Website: home-depot
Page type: review-order
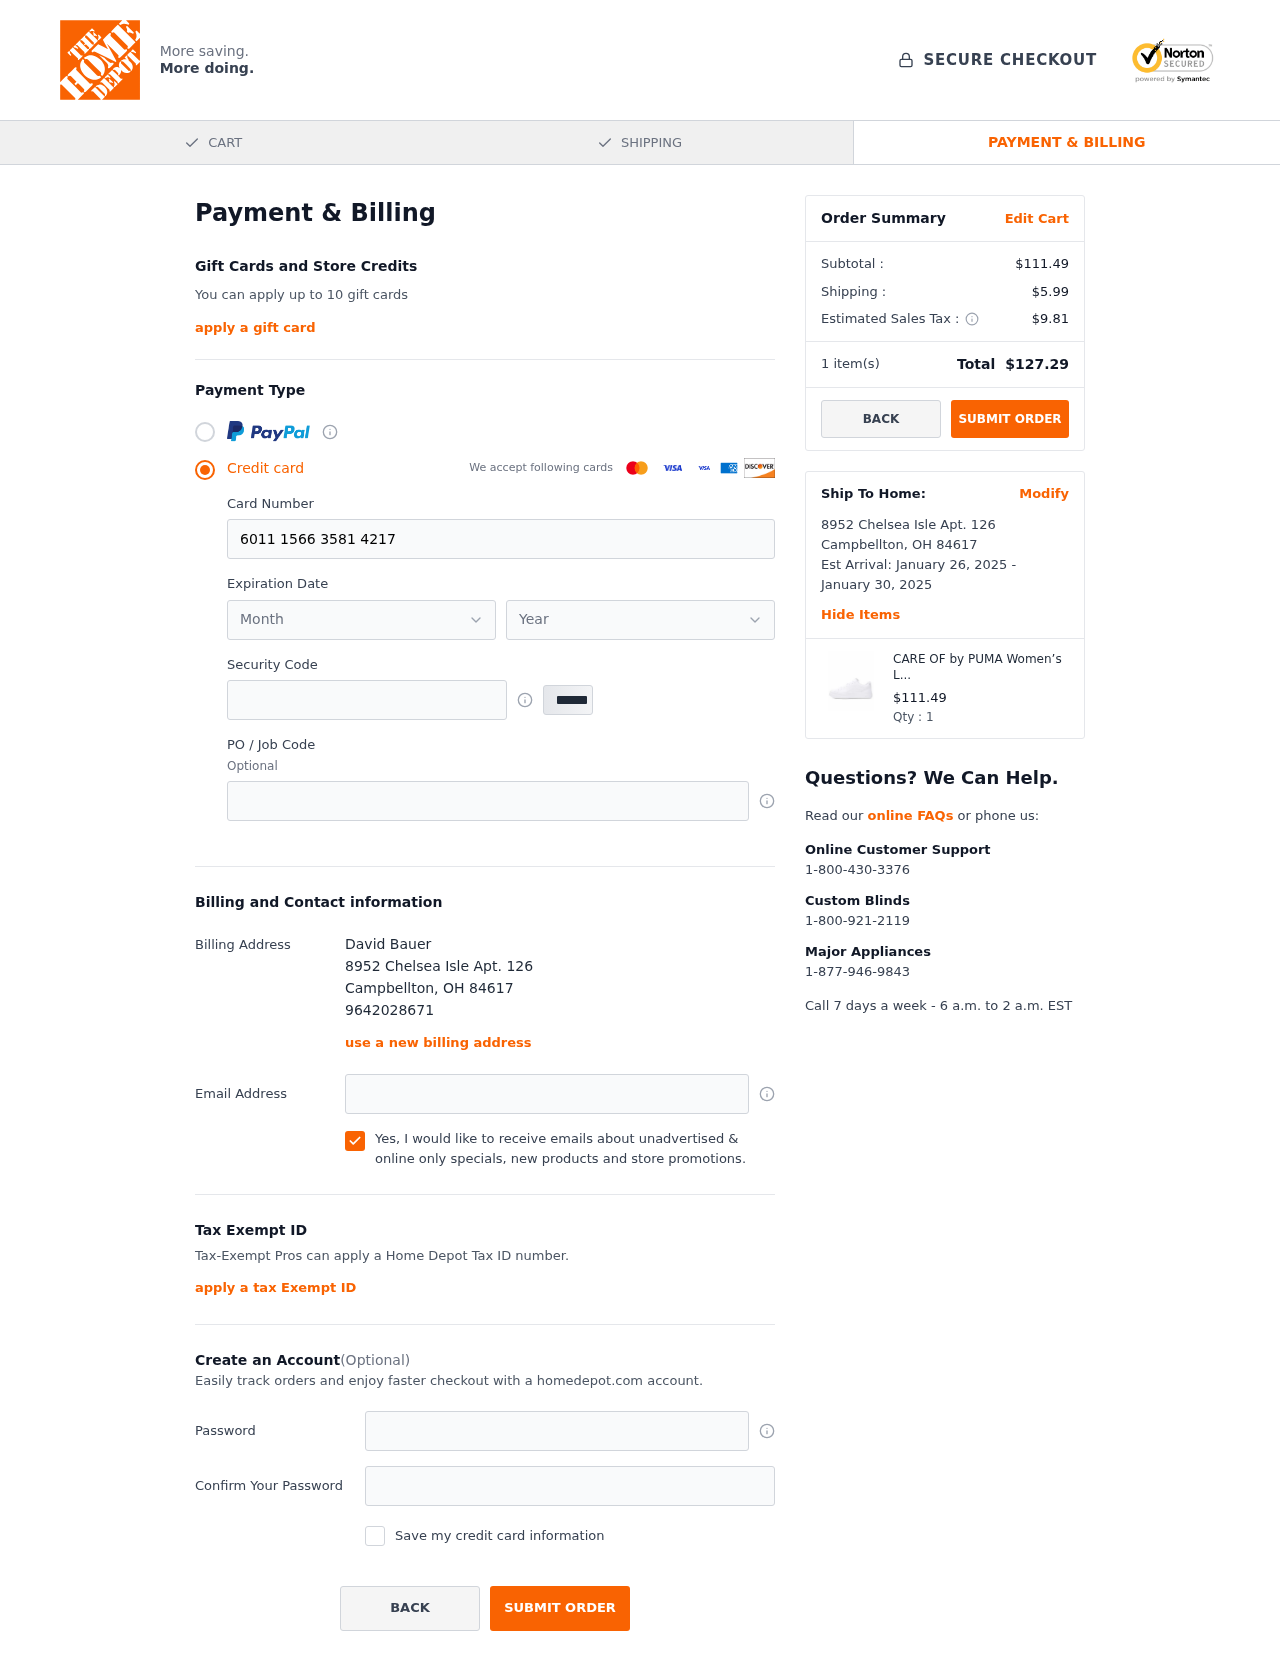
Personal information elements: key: PII_CARD_EXPIRY_MONTH
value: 10
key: PII_CARD_EXPIRY_YEAR
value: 28
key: PII_CITY
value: Campbellton
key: PII_FULLNAME
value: David Bauer
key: PII_PHONE
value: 9642028671
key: PII_POSTCODE
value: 84617
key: PII_STATE_ABBR
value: OH
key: PII_STREET
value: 8952 Chelsea Isle Apt. 126
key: PII_CARD_NUMBER
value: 6011 1566 3581 4217
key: PII_CARD_CVV
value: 606
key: PII_EMAIL
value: davidbauer@hotmail.com
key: PII_POSTCODE_FULL
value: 84617
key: PII_POSTCODE_NUMERIC
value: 84617
Product elements: key: PRODUCT1_NAME
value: CARE OF by PUMA Women’s Leather Platform Low-Top Sneakers
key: PRODUCT1_PRICE
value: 111.49
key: PRODUCT1_QUANTITY
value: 1
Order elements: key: ORDER_SUBTOTAL
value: $111.49
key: ORDER_SHIPPING_COST
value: $5.99
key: ORDER_TAX
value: $9.81
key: ORDER_NUM_ITEMS
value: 1
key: ORDER_TOTAL
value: $127.29
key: ORDER_SHIPPING_DATE
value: January 26, 2025
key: ORDER_DELIVERY_DATE
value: January 30, 2025